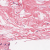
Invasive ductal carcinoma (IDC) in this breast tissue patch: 0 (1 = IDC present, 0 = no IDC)